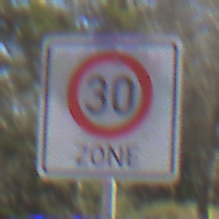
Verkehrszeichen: BeginnZone30
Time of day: MorningAfternoon
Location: Outdoor (Nature)
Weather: Clear
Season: Winter
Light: Natural